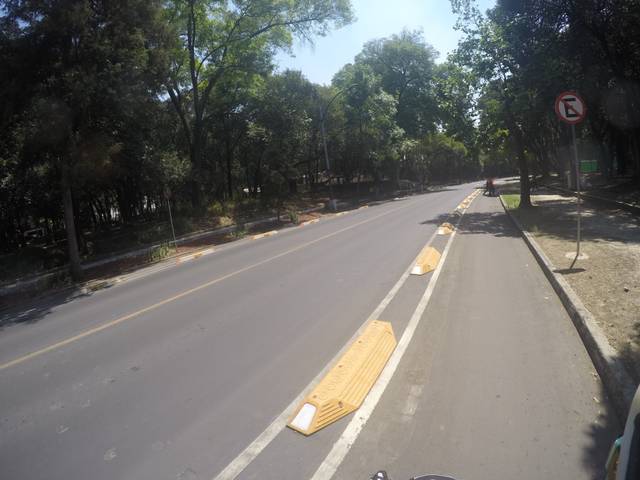
Region: Mexico
Coordinates: 19.428, -99.182